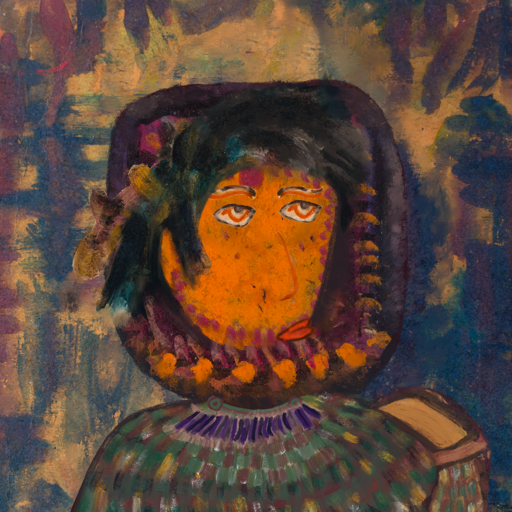
Background: InTheSun, Head And Neck Side: Doll_w_Hair, Face Side: Experience, Bust: After_Raid, Hair Side: Pipe, Head Accessory: Blank, Second Necklace: After_Raid, Necklace: HillGirl, Baby: Blank